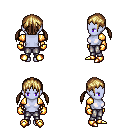
a pixel art fantasy rpg character, female body template, dark elf, purple skin, gold arm armor, metal pants, blonde twin-tailed hairstyle, gold gloves, gold boots, four views (front, back, left, right), 2x2 character sprite sheet, small pixel art, hard edges, no anti-aliasing